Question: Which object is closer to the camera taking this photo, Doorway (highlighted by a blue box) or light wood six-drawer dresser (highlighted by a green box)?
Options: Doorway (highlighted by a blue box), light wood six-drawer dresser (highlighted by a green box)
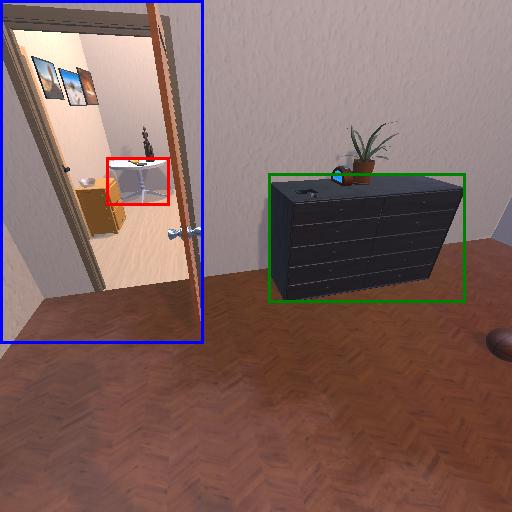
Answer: Doorway (highlighted by a blue box)